Aerial crown-view tile of a tropical tree (Barro Colorado Island, Panama), acquired 20250616:
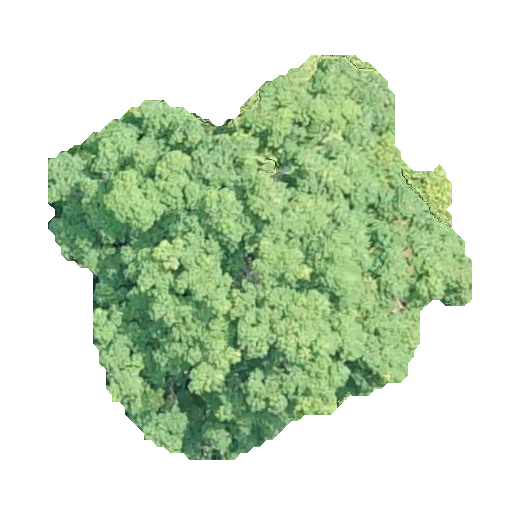
Species: Ceiba pentandra
GBIF accepted scientific name: Ceiba pentandra
Crown area: 166.301 m²